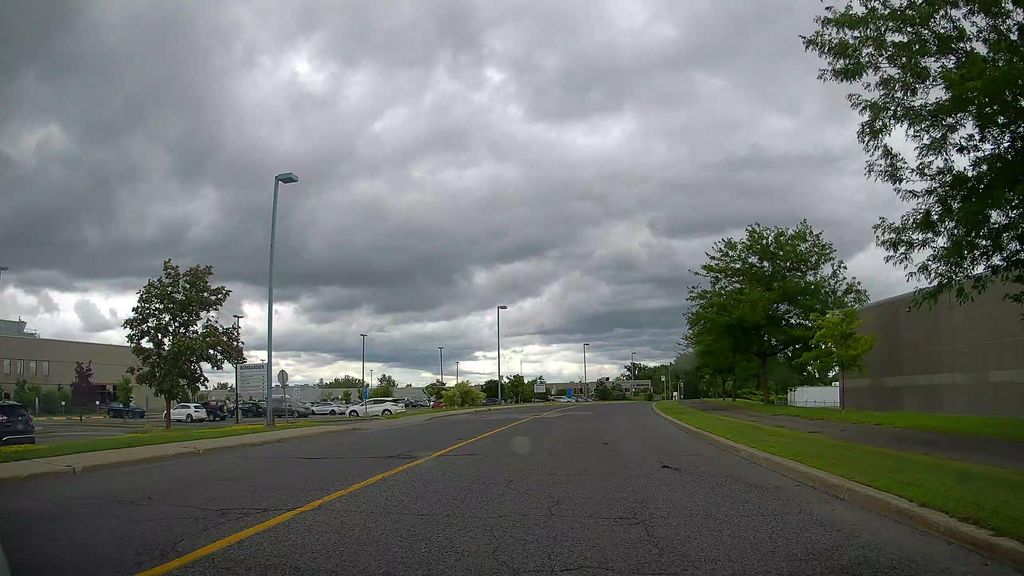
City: montreal